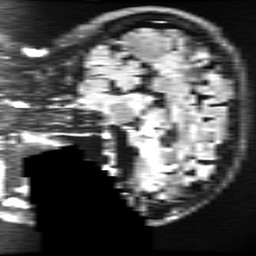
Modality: FLAIR
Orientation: sagittal
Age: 52
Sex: female
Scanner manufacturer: ge
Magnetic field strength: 3 T
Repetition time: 11 s
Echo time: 0.1497 s